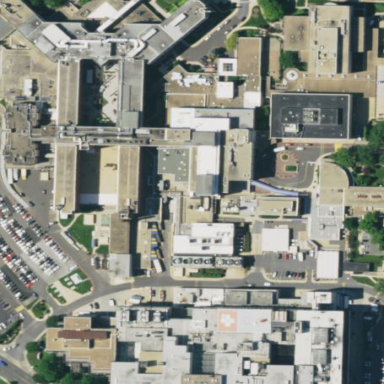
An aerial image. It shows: Hospital providing healthcare services.